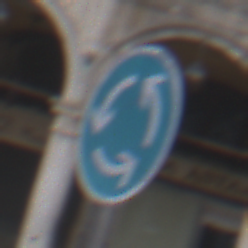
Verkehrszeichen: Kreisverkehr
Umgebung: Outdoor, Urban
Tageszeit: SunriseSunset
Wetter: PartlyCloudy
Licht: Natural
Jahreszeit: NotSpecified
Kontrast: LowContrast